Interaction volume radius: 5 \u00c5
Interaction volume height: 30 \u00c5
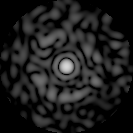
Disorder parameter: 0.8333